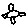
Label: bird